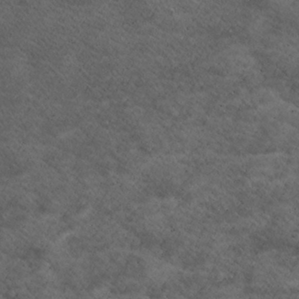
Label: non_frost